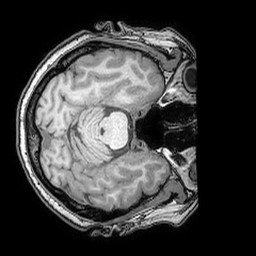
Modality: T1w
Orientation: axial
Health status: ill
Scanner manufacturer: philips
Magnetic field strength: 3 T
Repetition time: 0.007 s
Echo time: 0.0035 s